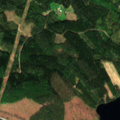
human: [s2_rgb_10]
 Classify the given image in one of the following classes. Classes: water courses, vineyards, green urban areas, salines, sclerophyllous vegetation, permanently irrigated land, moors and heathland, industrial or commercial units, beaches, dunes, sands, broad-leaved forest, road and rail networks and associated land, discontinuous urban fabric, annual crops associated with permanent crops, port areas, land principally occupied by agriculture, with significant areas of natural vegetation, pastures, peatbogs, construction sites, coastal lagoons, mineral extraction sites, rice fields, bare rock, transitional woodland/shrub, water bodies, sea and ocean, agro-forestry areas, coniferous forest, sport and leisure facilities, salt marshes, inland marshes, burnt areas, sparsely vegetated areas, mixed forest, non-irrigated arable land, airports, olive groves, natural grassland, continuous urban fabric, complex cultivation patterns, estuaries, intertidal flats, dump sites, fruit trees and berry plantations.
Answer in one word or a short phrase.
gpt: coniferous forest, mixed forest, water bodies